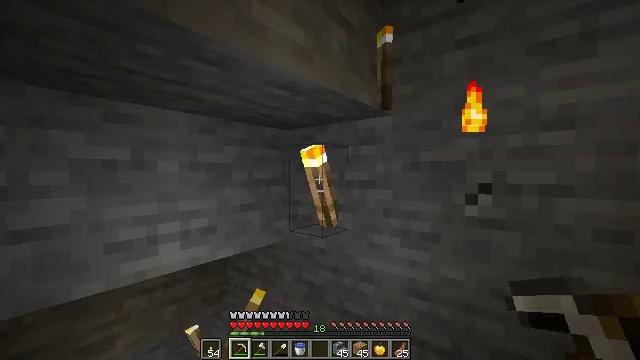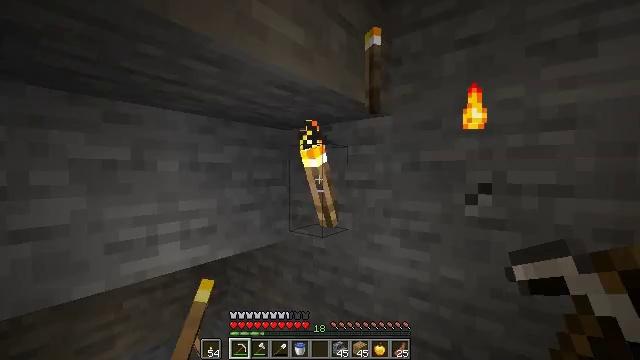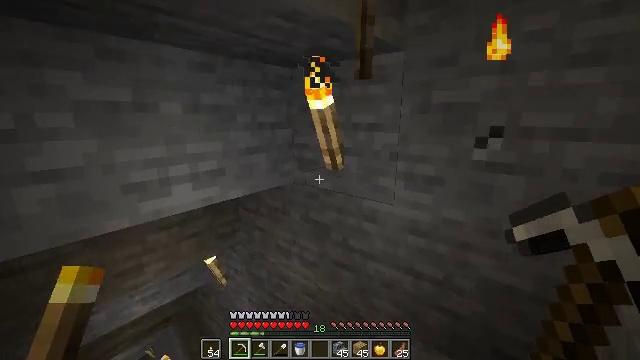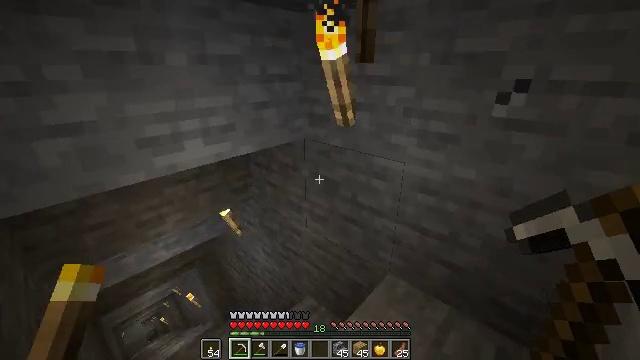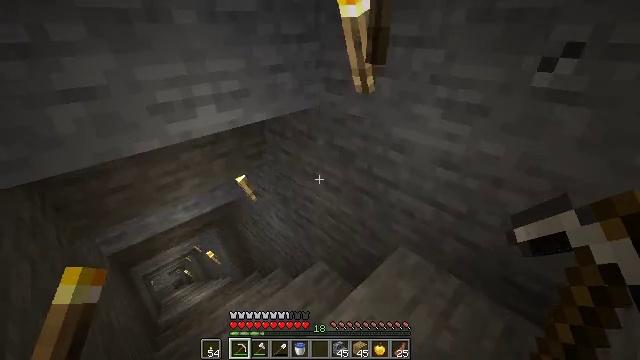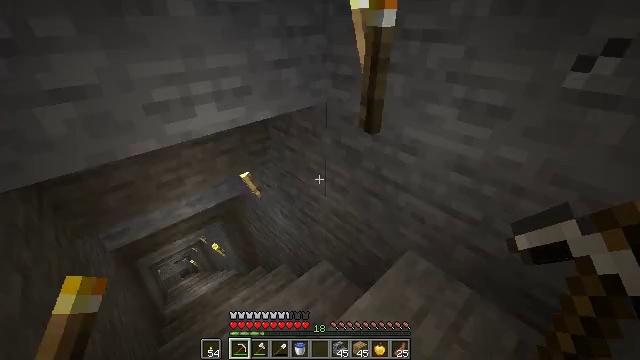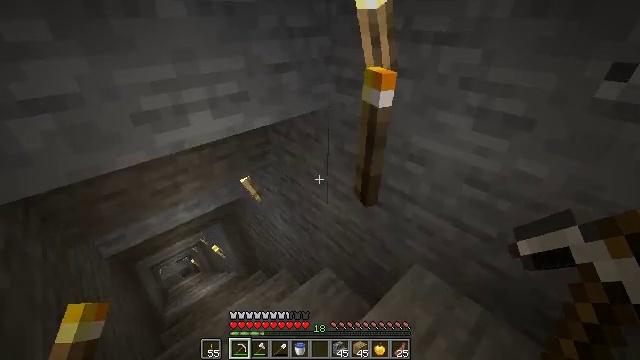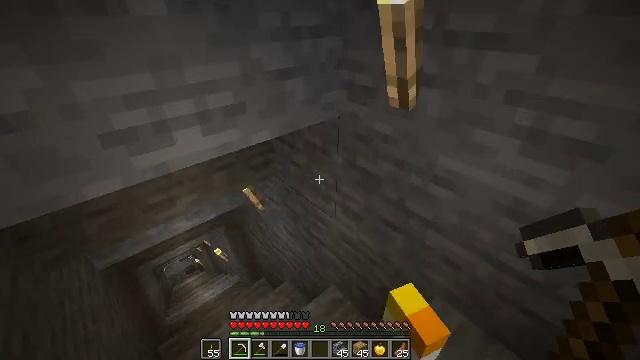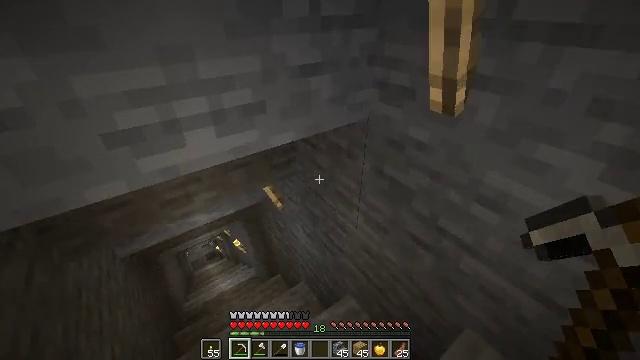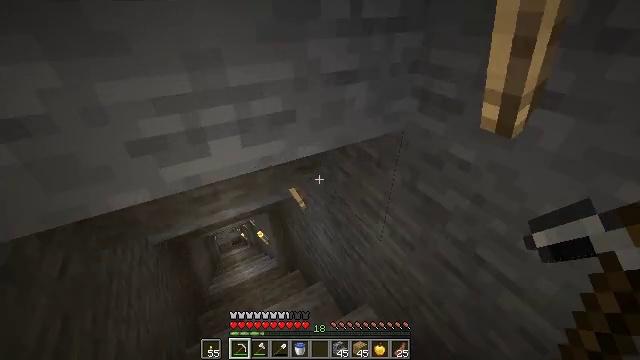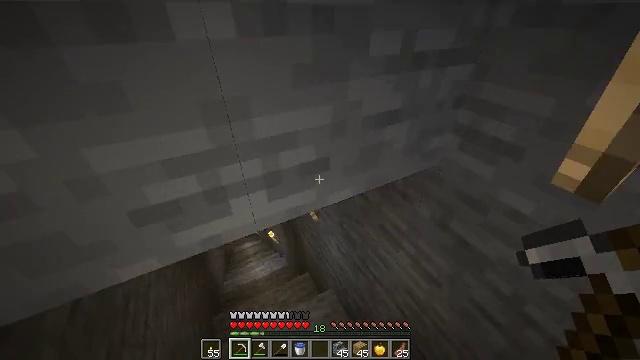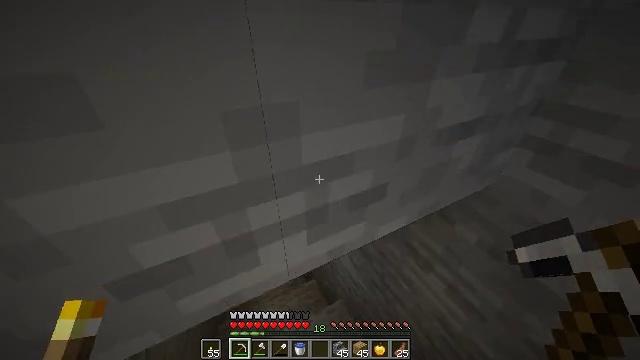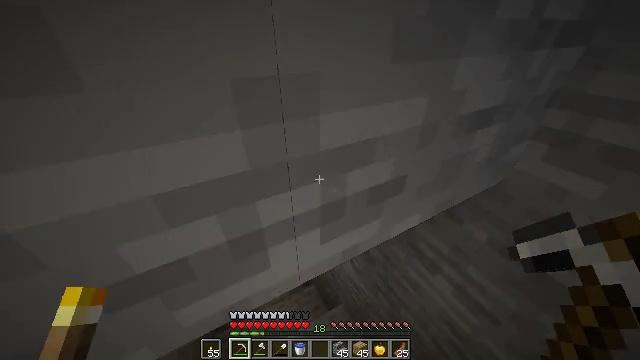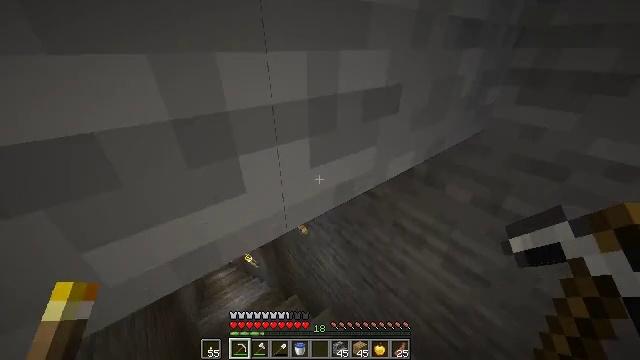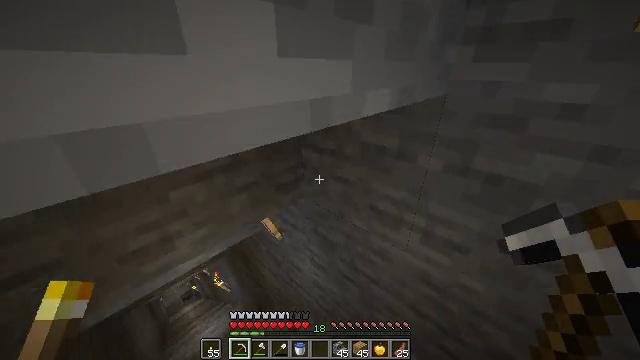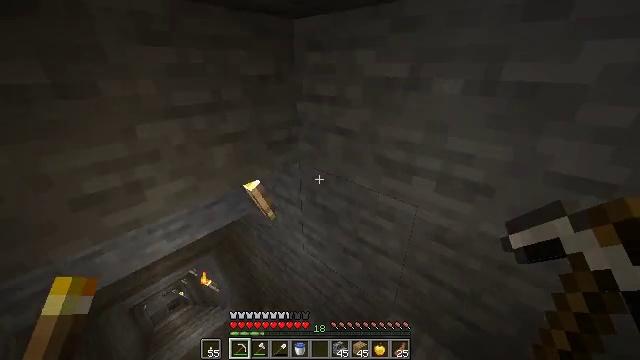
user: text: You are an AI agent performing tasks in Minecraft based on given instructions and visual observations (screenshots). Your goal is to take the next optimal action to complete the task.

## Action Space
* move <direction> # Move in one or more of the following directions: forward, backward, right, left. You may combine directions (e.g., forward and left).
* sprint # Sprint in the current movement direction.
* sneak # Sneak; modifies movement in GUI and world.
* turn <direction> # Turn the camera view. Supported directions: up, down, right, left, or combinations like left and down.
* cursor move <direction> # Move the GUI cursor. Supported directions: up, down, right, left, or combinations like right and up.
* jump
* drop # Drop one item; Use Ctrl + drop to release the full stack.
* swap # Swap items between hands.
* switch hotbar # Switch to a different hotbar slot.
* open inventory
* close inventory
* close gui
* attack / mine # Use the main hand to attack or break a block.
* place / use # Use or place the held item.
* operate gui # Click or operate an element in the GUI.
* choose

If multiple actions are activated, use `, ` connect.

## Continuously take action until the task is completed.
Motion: motion action
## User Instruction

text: Destroy the wall torch to gather it.
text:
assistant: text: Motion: no_op
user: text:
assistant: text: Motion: turn left and down
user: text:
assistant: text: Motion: turn left and down
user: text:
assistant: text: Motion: move forward, turn left and down
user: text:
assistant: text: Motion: move forward, turn left and down
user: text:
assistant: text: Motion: move forward
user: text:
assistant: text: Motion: move forward, turn left
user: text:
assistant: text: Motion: move forward, sprint, turn left and down
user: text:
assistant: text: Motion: move forward and move left, sprint, turn left
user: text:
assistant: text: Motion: move forward and move left, sprint, turn left
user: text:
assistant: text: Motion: move forward and move left, sprint
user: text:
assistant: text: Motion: move forward and move left, sprint, turn right and up
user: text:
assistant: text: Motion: sprint, turn right and up
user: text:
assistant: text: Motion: turn right and up
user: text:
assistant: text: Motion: turn right
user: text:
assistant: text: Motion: no_op
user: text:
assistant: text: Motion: move left, turn left and down
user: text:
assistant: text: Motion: move forward and move left, turn left and down
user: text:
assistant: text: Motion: move forward and move left, sprint, turn right and down
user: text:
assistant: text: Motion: move forward and move left, sprint, turn right and down
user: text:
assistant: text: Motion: move forward and move left, sprint
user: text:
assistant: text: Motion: move forward and move left, sprint
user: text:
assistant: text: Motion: move forward and move left, sprint
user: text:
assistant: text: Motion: move forward and move left, sprint
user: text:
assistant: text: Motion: move forward, sprint
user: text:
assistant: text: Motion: move forward, sprint
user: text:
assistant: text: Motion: move forward, sprint
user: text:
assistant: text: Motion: move forward, sprint
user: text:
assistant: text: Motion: move forward, sprint
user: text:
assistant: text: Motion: move forward, sprint, turn right